Question: I suspect that the answer to this is going to be "Don't use Matplotlib polar charts."
I'm trying to generate a polar plot <URL> and write the chart to a file.
'''
"""
Demo of a line plot on a polar axis.
"""
import numpy as np
import matplotlib.pyplot as plt
r = np.arange(0, 3.0, 0.01)
theta = 2 * np.pi * r
ax = plt.subplot(111, polar=True)
ax.plot(theta, r, color='r', linewidth=3)
ax.set_rmax(2.0)
ax.grid(True)
ax.set_title("A line plot on a polar axis", va='bottom')
plt.savefig("/path/to/file/plot.png")
'''

When using 'show()', the figure will plot and a traceback appears in the shell. When using 'savefig()', the traceback causes the 'savefig()' operation to exit without completing--so no file is written. It appears to be an error internal to 'matplotlib' and simply converting the script to remove 'numpy' isn't sufficient because 'savefig()' is using 'numpy' for polar plotting.
This example has worked fine on earlier versions of Mac OS (with presumably earlier versions of 'numpy' ).
- 'TypeError'- 'r''theta''numpy'
- 'show()''savefig()'- - - -
Am I out of luck?
'Mac OS 10.15.7'
'Python 2.7'
'Matplotlib 1.3.1'
'numpy 1.16.6'
The above script runs fine on a different machine with this version of numpy:
'Mac OS 10.15.7'
'Python 2.7'
'Matplotlib 1.3.1'
'numpy 1.8.0rc1'
Here is the traceback in all its verbosity.
'''
Traceback (most recent call last):
File "untitled text 7", line 20, in <module>
plt.savefig('/Path/To/File/plot.png')
File "/System/Library/Frameworks/Python.framework/Versions/2.7/Extras/lib/python/matplotlib/pyplot.py", line 561, in savefig
return fig.savefig(*args, **kwargs)
File "/System/Library/Frameworks/Python.framework/Versions/2.7/Extras/lib/python/matplotlib/figure.py", line 1421, in savefig
self.canvas.print_figure(*args, **kwargs)
File "/System/Library/Frameworks/Python.framework/Versions/2.7/Extras/lib/python/matplotlib/backend_bases.py", line 2220, in print_figure
**kwargs)
File "/System/Library/Frameworks/Python.framework/Versions/2.7/Extras/lib/python/matplotlib/backend_bases.py", line 1962, in print_png
return agg.print_png(*args, **kwargs)
File "/System/Library/Frameworks/Python.framework/Versions/2.7/Extras/lib/python/matplotlib/backends/backend_agg.py", line 505, in print_png
FigureCanvasAgg.draw(self)
File "/System/Library/Frameworks/Python.framework/Versions/2.7/Extras/lib/python/matplotlib/backends/backend_agg.py", line 451, in draw
self.figure.draw(self.renderer)
File "/System/Library/Frameworks/Python.framework/Versions/2.7/Extras/lib/python/matplotlib/artist.py", line 55, in draw_wrapper
draw(artist, renderer, *args, **kwargs)
File "/System/Library/Frameworks/Python.framework/Versions/2.7/Extras/lib/python/matplotlib/figure.py", line 1034, in draw
func(*args)
File "/System/Library/Frameworks/Python.framework/Versions/2.7/Extras/lib/python/matplotlib/artist.py", line 55, in draw_wrapper
draw(artist, renderer, *args, **kwargs)
File "/System/Library/Frameworks/Python.framework/Versions/2.7/Extras/lib/python/matplotlib/axes.py", line 2086, in draw
a.draw(renderer)
File "/System/Library/Frameworks/Python.framework/Versions/2.7/Extras/lib/python/matplotlib/artist.py", line 55, in draw_wrapper
draw(artist, renderer, *args, **kwargs)
File "/System/Library/Frameworks/Python.framework/Versions/2.7/Extras/lib/python/matplotlib/axis.py", line 1096, in draw
tick.draw(renderer)
File "/System/Library/Frameworks/Python.framework/Versions/2.7/Extras/lib/python/matplotlib/artist.py", line 55, in draw_wrapper
draw(artist, renderer, *args, **kwargs)
File "/System/Library/Frameworks/Python.framework/Versions/2.7/Extras/lib/python/matplotlib/axis.py", line 234, in draw
self.gridline.draw(renderer)
File "/System/Library/Frameworks/Python.framework/Versions/2.7/Extras/lib/python/matplotlib/artist.py", line 55, in draw_wrapper
draw(artist, renderer, *args, **kwargs)
File "/System/Library/Frameworks/Python.framework/Versions/2.7/Extras/lib/python/matplotlib/lines.py", line 550, in draw
tpath, affine = transf_path.get_transformed_path_and_affine()
File "/System/Library/Frameworks/Python.framework/Versions/2.7/Extras/lib/python/matplotlib/transforms.py", line 2562, in get_transformed_path_and_affine
self._revalidate()
File "/System/Library/Frameworks/Python.framework/Versions/2.7/Extras/lib/python/matplotlib/transforms.py", line 2539, in _revalidate
self._transform.transform_path_non_affine(self._path)
File "/System/Library/Frameworks/Python.framework/Versions/2.7/Extras/lib/python/matplotlib/transforms.py", line 2230, in transform_path_non_affine
self._a.transform_path(path))
File "/System/Library/Frameworks/Python.framework/Versions/2.7/Extras/lib/python/matplotlib/transforms.py", line 2227, in transform_path_non_affine
return self._a.transform_path_non_affine(path)
File "/System/Library/Frameworks/Python.framework/Versions/2.7/Extras/lib/python/matplotlib/transforms.py", line 2230, in transform_path_non_affine
self._a.transform_path(path))
File "/System/Library/Frameworks/Python.framework/Versions/2.7/Extras/lib/python/matplotlib/projections/polar.py", line 72, in transform_path_non_affine
ipath = path.interpolated(path._interpolation_steps)
File "/System/Library/Frameworks/Python.framework/Versions/2.7/Extras/lib/python/matplotlib/path.py", line 553, in interpolated
vertices = simple_linear_interpolation(self.vertices, steps)
File "/System/Library/Frameworks/Python.framework/Versions/2.7/Extras/lib/python/matplotlib/cbook.py", line 1711, in simple_linear_interpolation
result = np.zeros(new_shape, a.dtype)
TypeError: 'numpy.float64' object cannot be interpreted as an index
'''
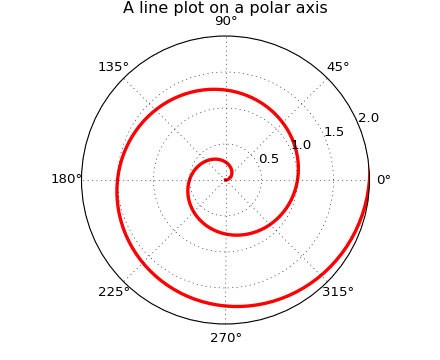
Answer: In a new 'numpy', that last expression produces various results or errors:
'''
In [108]: np.zeros(10)
Out[108]: array([0., 0., 0., 0., 0., 0., 0., 0., 0., 0.])
In [109]: np.zeros(10.)
Traceback (most recent call last):
File "<ipython-input-109-6c3d535444cc>", line 1, in <module>
np.zeros(10.)
TypeError: 'float' object cannot be interpreted as an integer
In [111]: np.zeros(np.array(10.))
Traceback (most recent call last):
File "<ipython-input-111-4250f3d71116>", line 1, in <module>
np.zeros(np.array(10.))
TypeError: only integer scalar arrays can be converted to a scalar index
In [112]: np.zeros(np.array([10.]))
Traceback (most recent call last):
File "<ipython-input-112-e10bfdd4bb4f>", line 1, in <module>
np.zeros(np.array([10.]))
TypeError: 'numpy.float64' object cannot be interpreted as an integer
'''